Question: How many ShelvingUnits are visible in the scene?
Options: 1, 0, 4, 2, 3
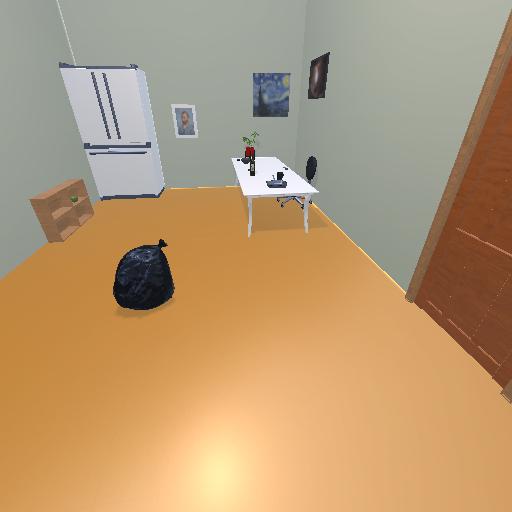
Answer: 1